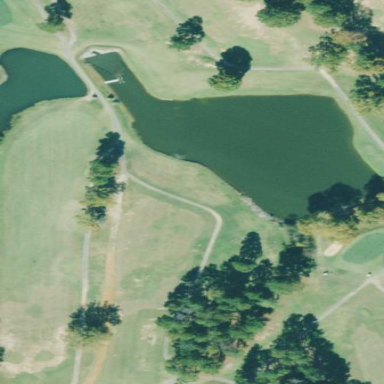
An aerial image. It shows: Grassy area designated as golf fairway.